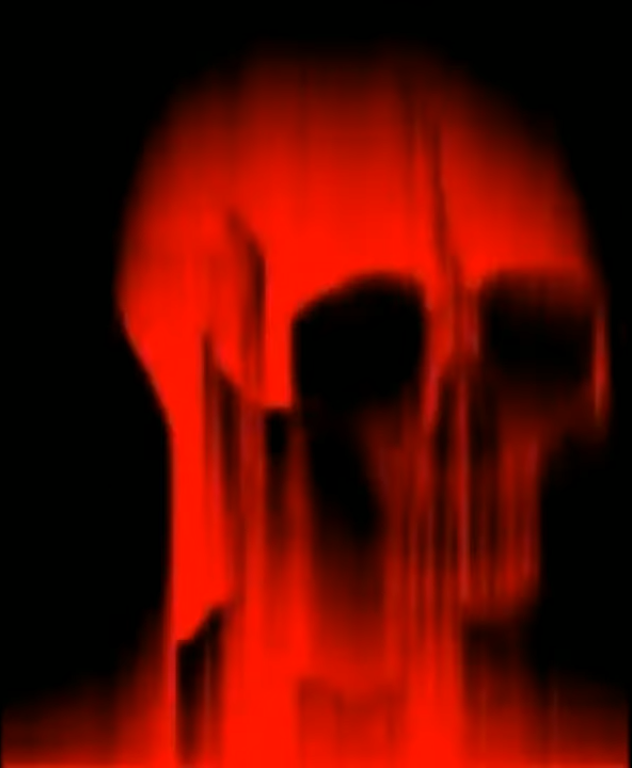
Label: 5_Wojak_with_Background